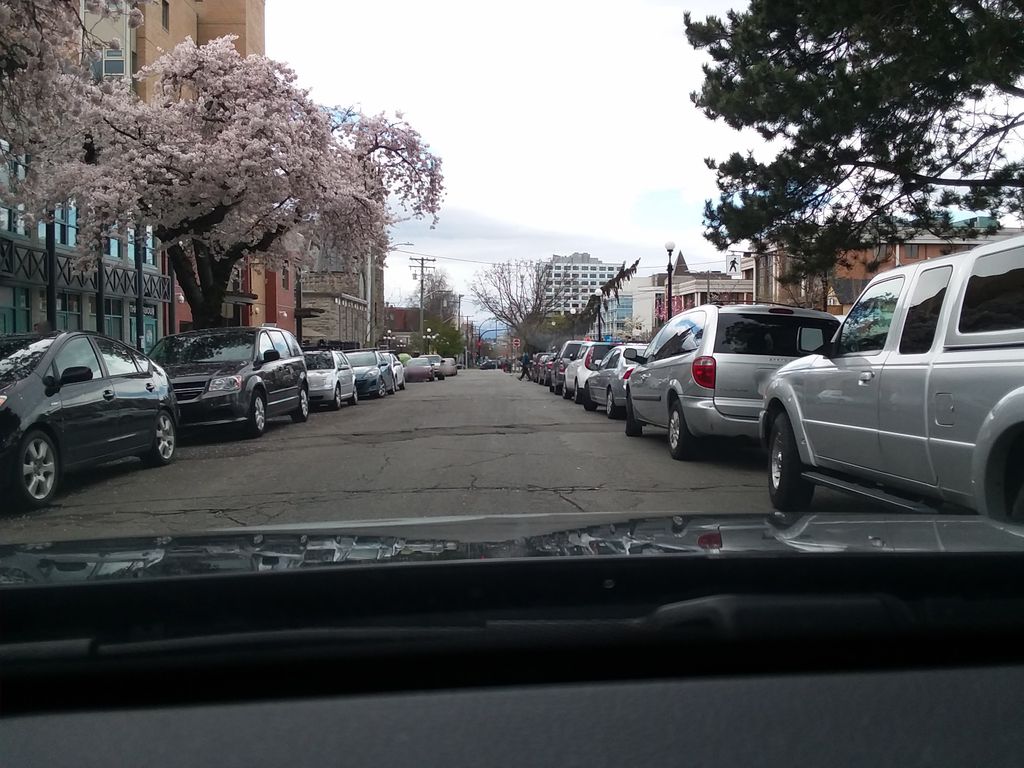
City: victoria